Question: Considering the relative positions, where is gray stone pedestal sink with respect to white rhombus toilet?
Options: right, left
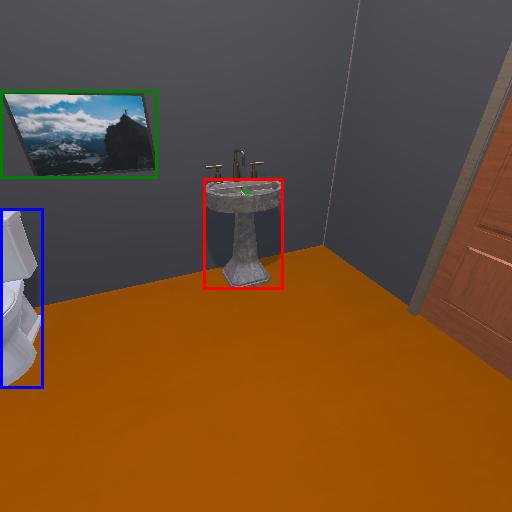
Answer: right